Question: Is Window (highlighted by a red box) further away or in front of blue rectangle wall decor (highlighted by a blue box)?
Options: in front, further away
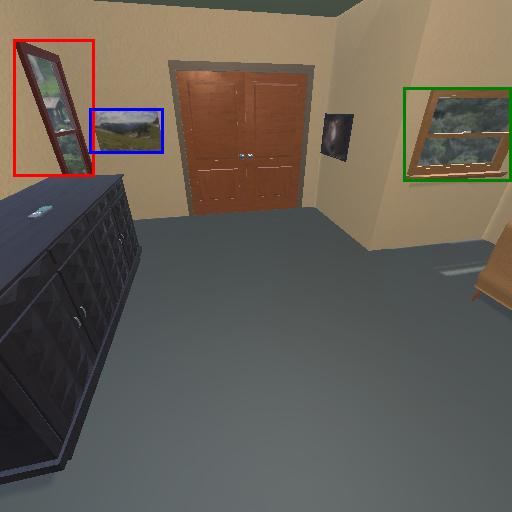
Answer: in front